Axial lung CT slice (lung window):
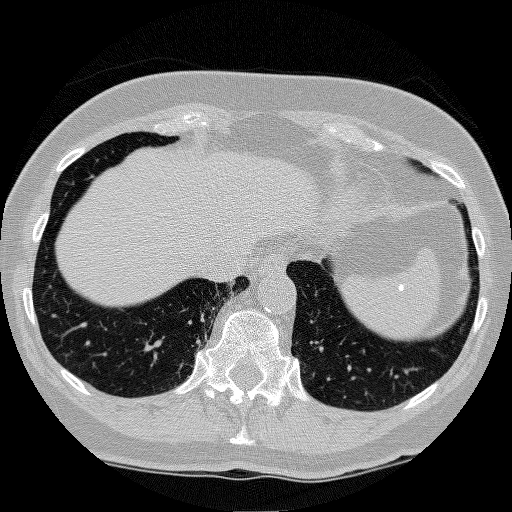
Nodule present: no